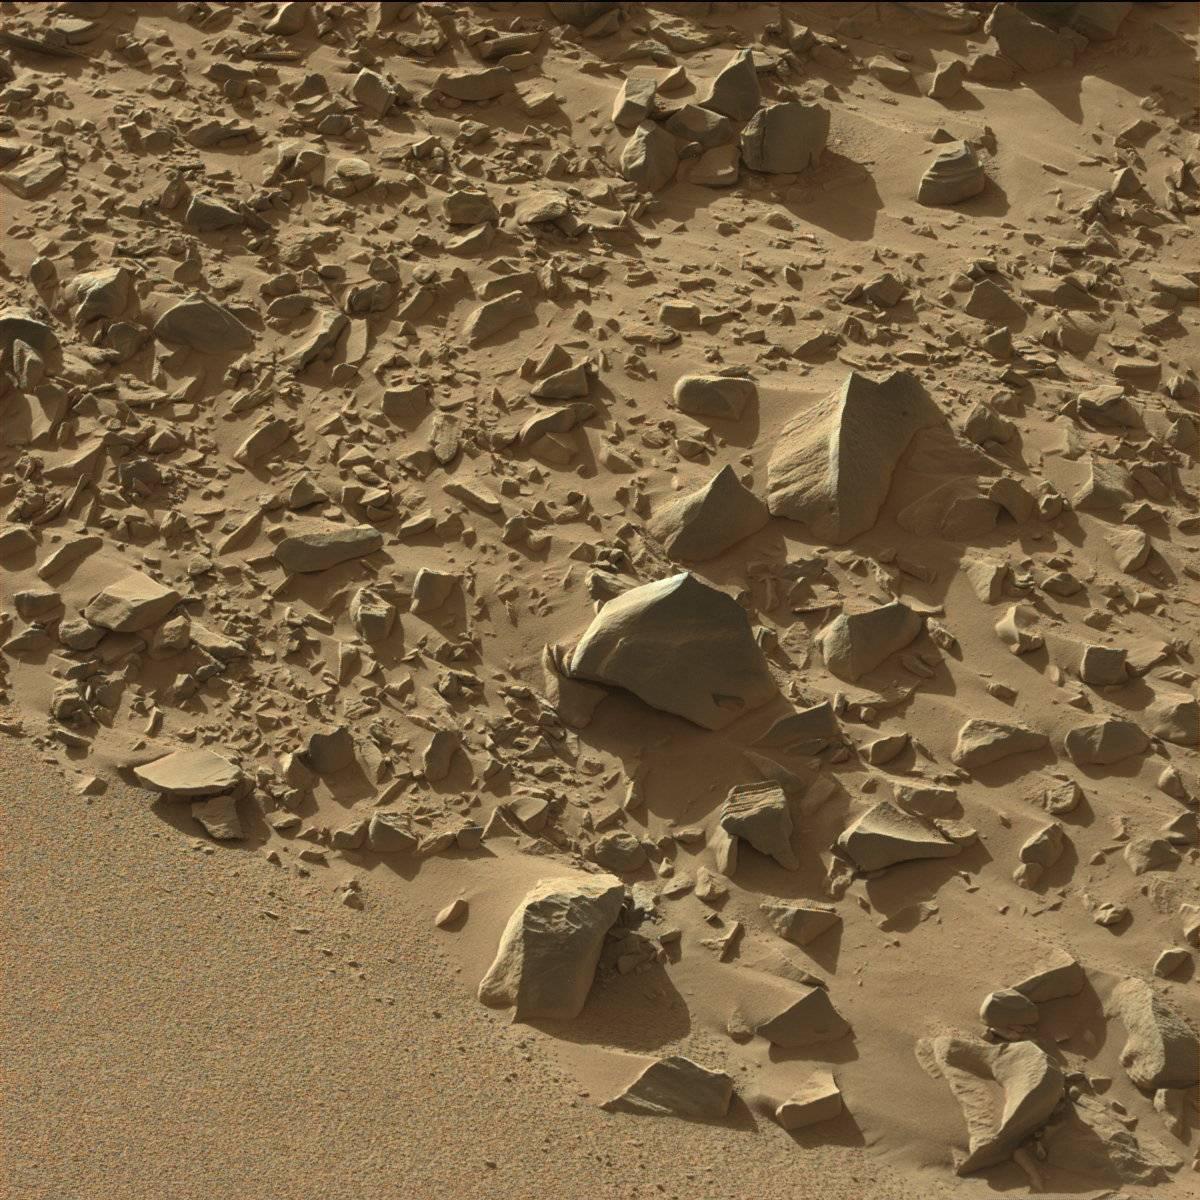
Terrain classes present: Bedrock, Sand / Soil